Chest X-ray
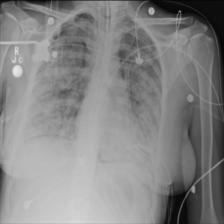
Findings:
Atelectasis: negative
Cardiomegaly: negative
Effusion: negative
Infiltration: negative
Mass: negative
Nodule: negative
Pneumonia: negative
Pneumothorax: positive
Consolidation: negative
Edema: negative
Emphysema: negative
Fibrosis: negative
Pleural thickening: negative
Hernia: negative